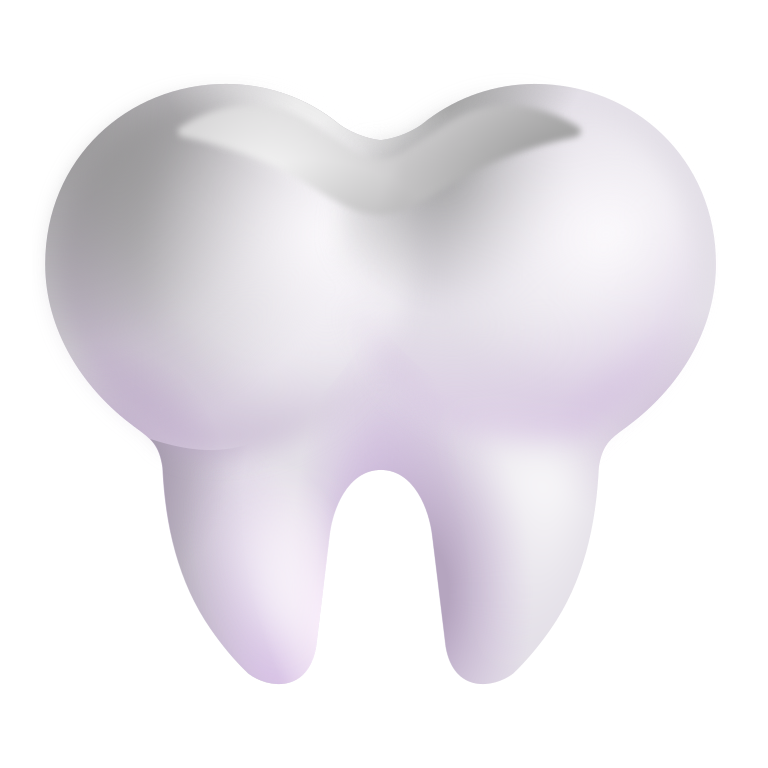
tooth color